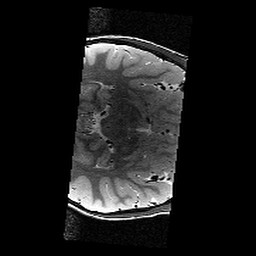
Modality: T2w
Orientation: axial
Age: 10
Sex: male
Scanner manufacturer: siemens
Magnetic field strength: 3 T
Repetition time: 9.23 s
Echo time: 0.067 s